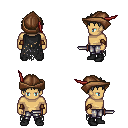
a pixel art fantasy rpg character, male body template, human, tanned skin, black tattered cape, metal pants, gray bedhead hairstyle, leather cap, cloth bracers, black shoes, dagger, four views (front, back, left, right), 2x2 character sprite sheet, small pixel art, hard edges, no anti-aliasing